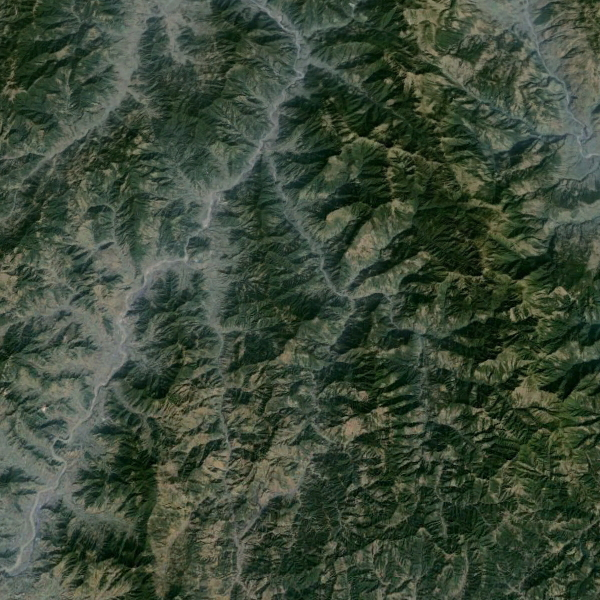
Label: Mountain